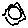
Label: sun